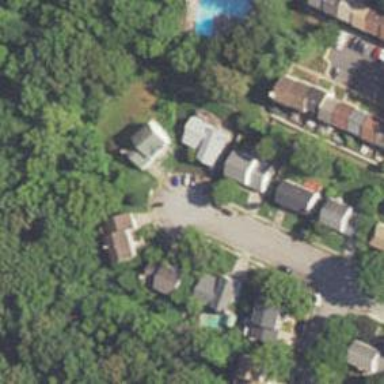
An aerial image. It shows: Driveway.